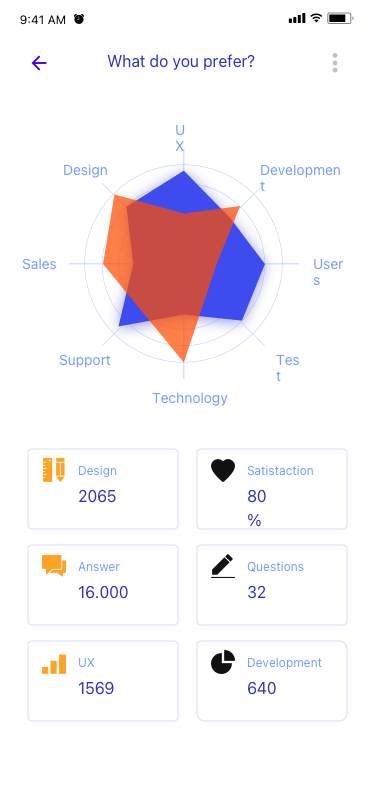
Text in this UI design:
      What do you prefer?
Design
Test
Support
UX
Technology
Development
Users
Sales
2065
16.000
1569
80%
32
640
Design
Answer
UX
Satistaction
Questions
Development
9:41 AM